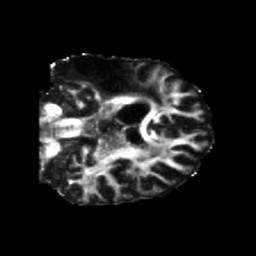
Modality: FA
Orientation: coronal
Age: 43
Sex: male
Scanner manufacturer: siemens
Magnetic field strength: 3 T
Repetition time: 5.25 s
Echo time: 0.08 s